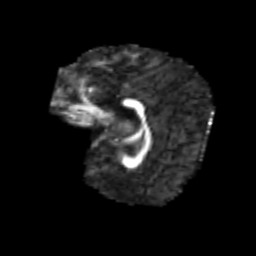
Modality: FA
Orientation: sagittal
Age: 6
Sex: female
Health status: healthy